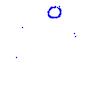
Particle: proton